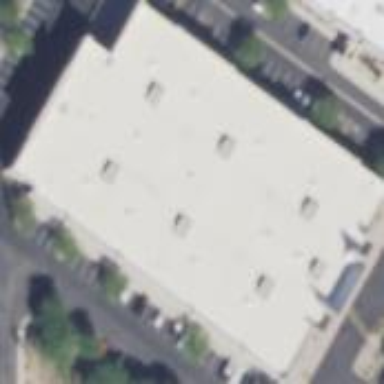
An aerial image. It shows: Outdoor shop located within building.